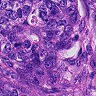
Metastatic tissue present: yes